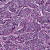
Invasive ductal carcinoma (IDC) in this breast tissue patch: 1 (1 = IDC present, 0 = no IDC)